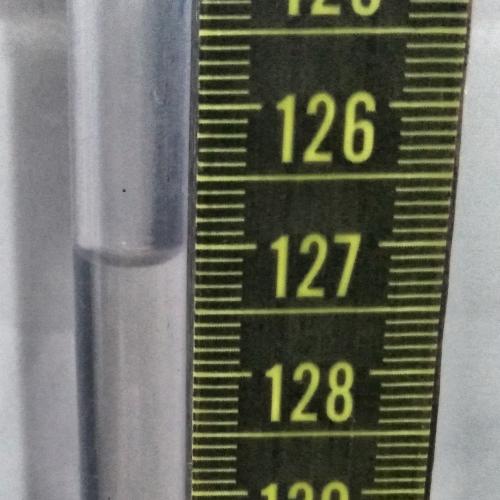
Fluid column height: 127.1 cm